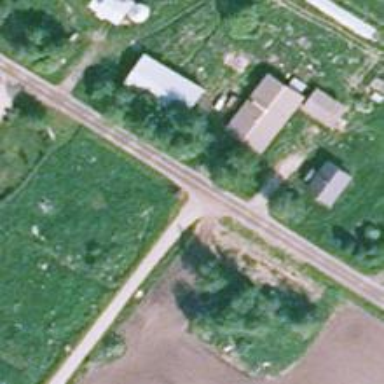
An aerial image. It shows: Unclassified road.